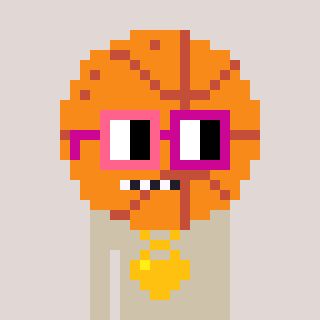
a pixel art character with square pink and red glasses, a basketball-shaped head and a bege-colored body on a warm background